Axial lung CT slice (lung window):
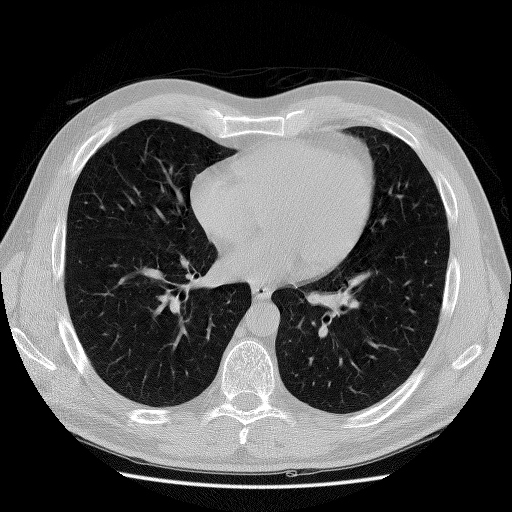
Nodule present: no